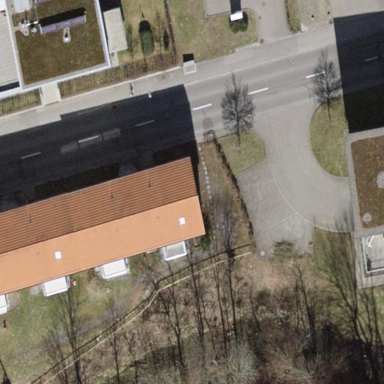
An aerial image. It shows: View of apartment building.